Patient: sex F, age 26
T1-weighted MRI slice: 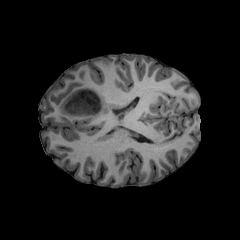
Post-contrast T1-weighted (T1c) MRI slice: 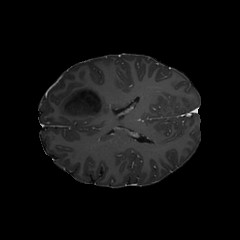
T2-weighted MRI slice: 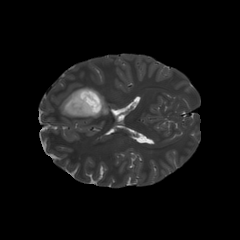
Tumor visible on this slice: yes
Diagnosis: Astrocytoma, IDH-mutant
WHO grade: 3